Field crop: tomato
Growth stage: 2
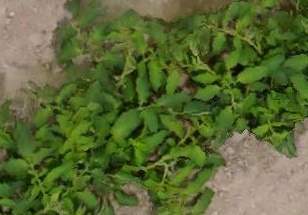
Species: tomato